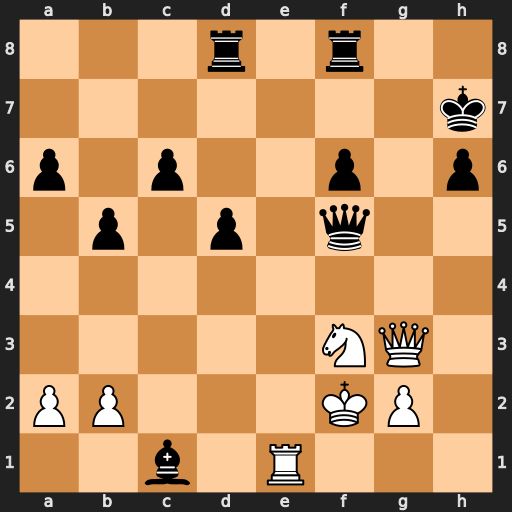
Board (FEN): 3r1r2/7k/p1p2p1p/1p1p1q2/8/5NQ1/PP3KP1/2b1R3
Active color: w
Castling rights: -
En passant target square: -
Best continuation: Re7+ Rf7 Rxf7+ Kh8 Qg7#